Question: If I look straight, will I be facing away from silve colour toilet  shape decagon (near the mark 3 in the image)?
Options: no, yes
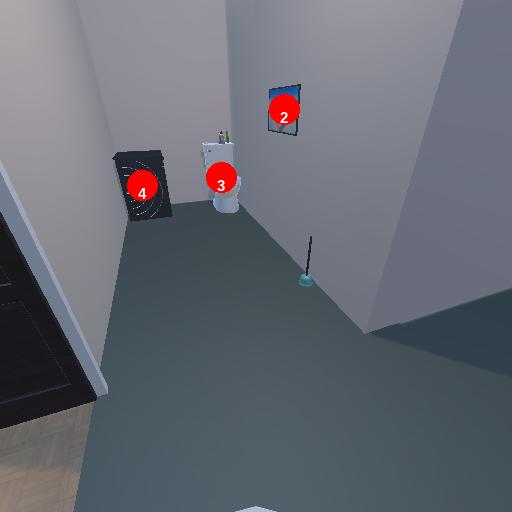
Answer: no